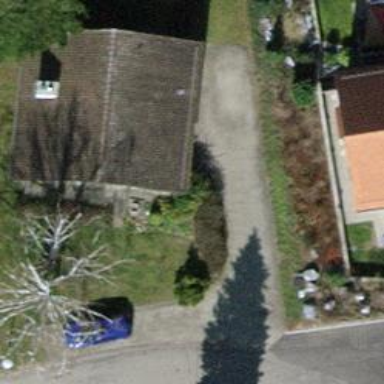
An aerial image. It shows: Detached building with gabled roof.